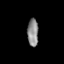
Tissue: prostate
Cell type: T cells
Senescence score: 0.8759
Nuclear area (px): 295
Mean DAPI intensity: 138.885